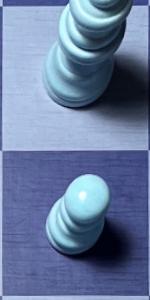
Label: Pawn_White